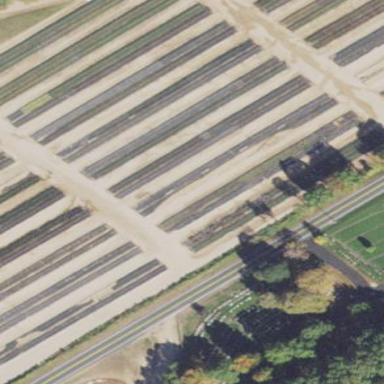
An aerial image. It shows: Greenhouse.